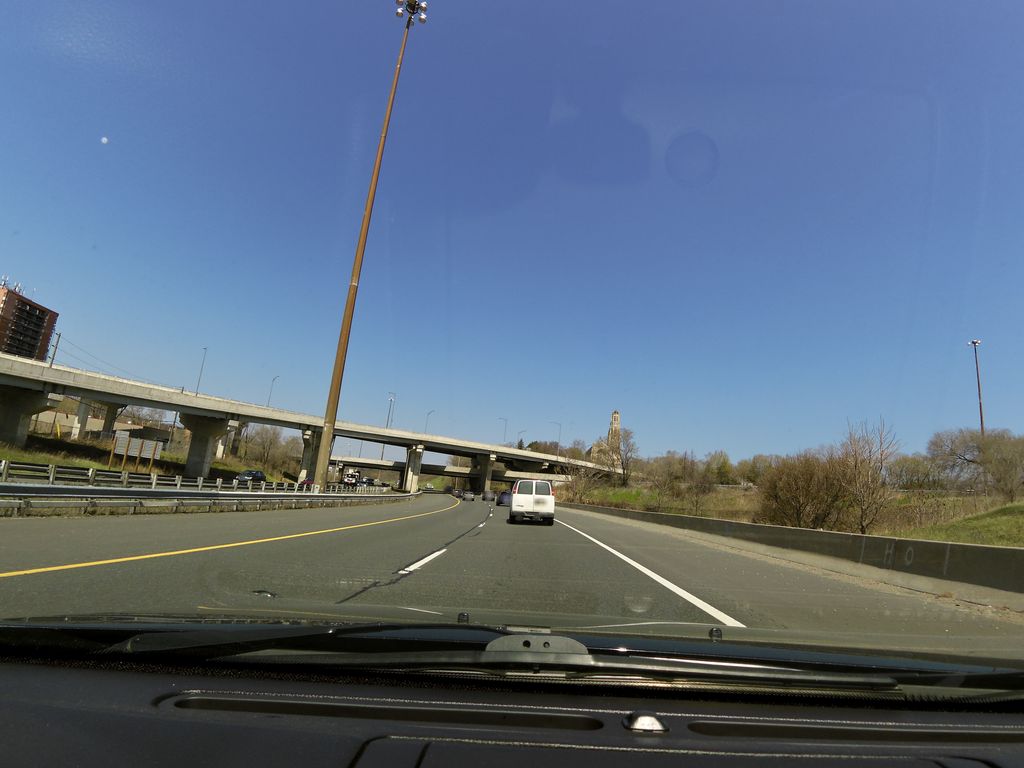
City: hamilton